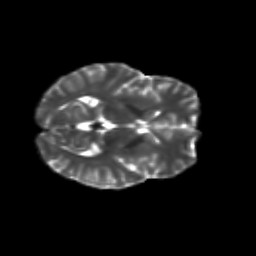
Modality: T2w
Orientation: axial
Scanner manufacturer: siemens
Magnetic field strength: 3 T
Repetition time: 9.2 s
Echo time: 0.084 s